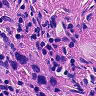
Metastatic tissue present: yes